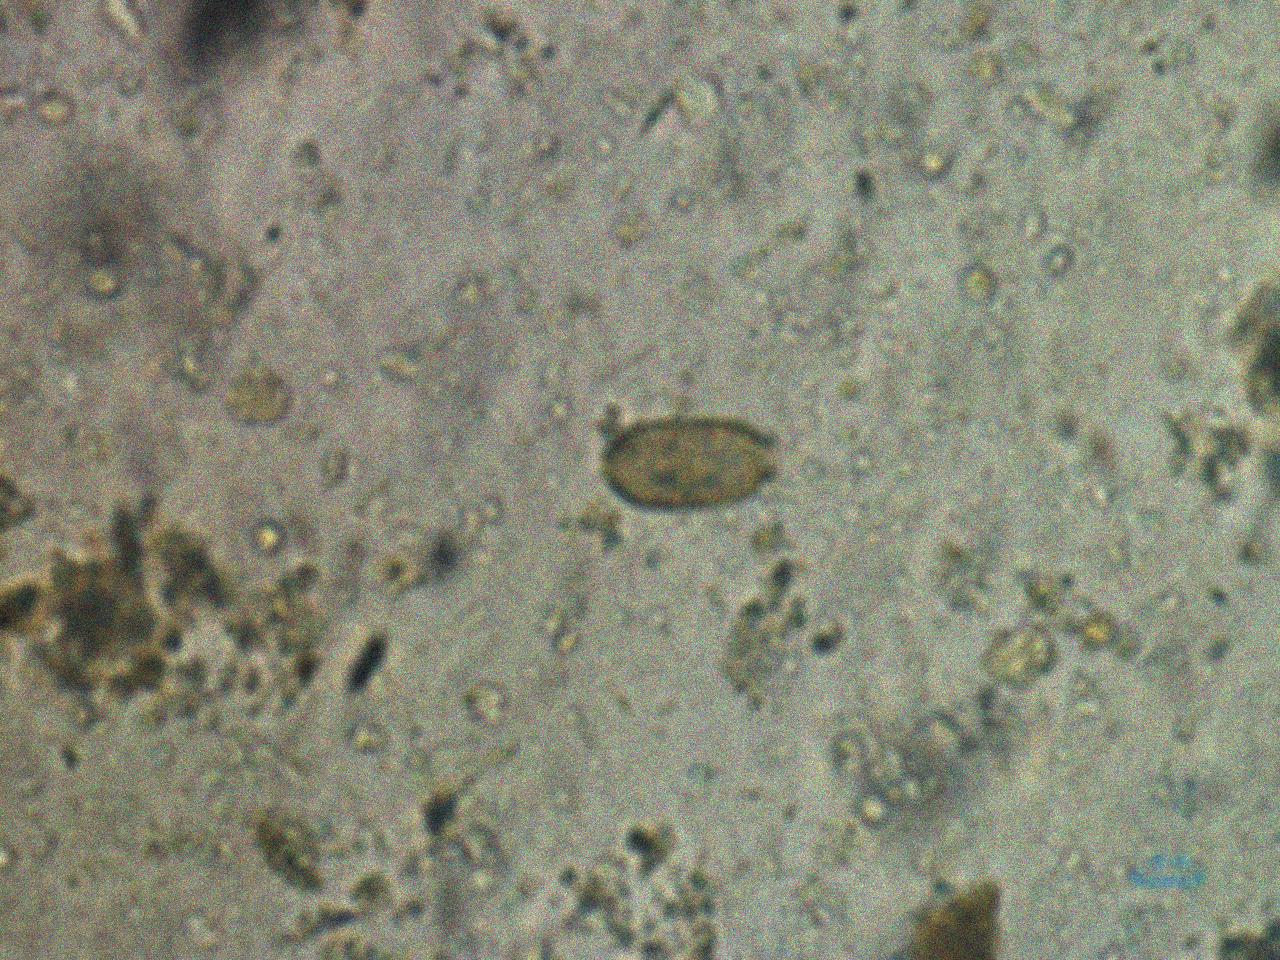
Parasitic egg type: Capillaria philippinensis